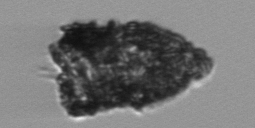
Label: Tintinnopsis